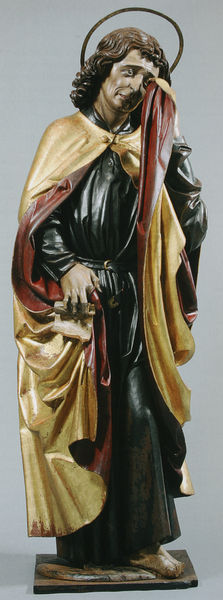
Titel: Johannes von der Kreuzigungsgruppe
Künstler: Sisto Frei
Standort: Trient
Institution: Kathedrale San Vigilio
Schlagwörter: blau, dunkel, fuß, hand, mann, schatten, umhang, gelb, grün, ocker, braun, bunt, finger, frisur, haar, hell, holz, mund, schwarz, stirn, blick, gürtel, rot, augen, falten, gesicht, johannes, mensch, sockel, stehen, trauer, täufer, hände, kirche, figur, gewand, gold, haare, kutte, mantel, stehend, stoff, gebeugt, locken, renaissance, traurig, skulptur, statue, deutschland, farbig, füße, wangen, homme, bronze, faltenwurf, plastik, plinthe, podest, allein, bemalt, foto, barfuss, vergoldet, münchen, weinen, heiligenschein, nimbus, christus, jesus, kreuzigung, brief, antik, leiden, heiliger, schriftrolle, märtyrer, gefasst, jünger, heilig, rosenkranz, schmerzen, beweinung, holzfigur, fassung, christentum, tränen, robe, süddeutschland, geschnitzt, standbild, weinend, plinte, kreuzigungsgruppe, andachtsbild, statur, wischen, apostel, folter, passion, triste, evangelist, matthäus, träne, plstik, standplatte, llicht, andachtsfigur, riemanchneider, tatue, whine, bemaalt, larmes, larme, kilian, personne, personjne